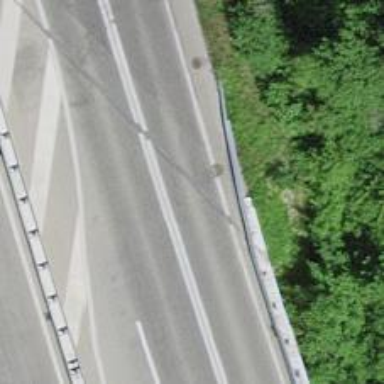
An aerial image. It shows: Bridge on motorway link.